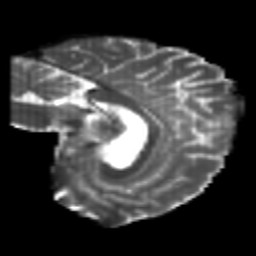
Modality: T2w
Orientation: sagittal
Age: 26
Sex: male
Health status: healthy
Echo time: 0.074 s